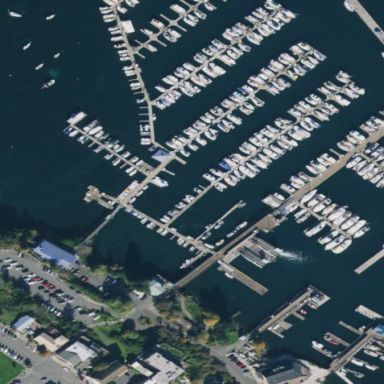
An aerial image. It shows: Marina area for leisure land.